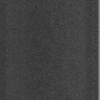
Label: dusty